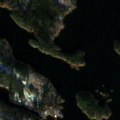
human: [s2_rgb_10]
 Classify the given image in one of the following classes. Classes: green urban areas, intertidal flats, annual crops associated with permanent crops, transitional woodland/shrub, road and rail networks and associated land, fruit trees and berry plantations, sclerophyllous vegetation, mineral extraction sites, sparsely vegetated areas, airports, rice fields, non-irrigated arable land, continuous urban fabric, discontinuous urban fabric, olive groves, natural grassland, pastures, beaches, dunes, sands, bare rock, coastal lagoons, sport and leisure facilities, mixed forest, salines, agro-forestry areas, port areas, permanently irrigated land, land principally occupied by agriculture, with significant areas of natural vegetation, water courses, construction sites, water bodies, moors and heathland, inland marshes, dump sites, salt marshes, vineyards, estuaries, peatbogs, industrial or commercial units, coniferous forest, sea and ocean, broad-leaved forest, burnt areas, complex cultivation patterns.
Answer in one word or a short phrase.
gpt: coniferous forest, mixed forest, water bodies